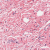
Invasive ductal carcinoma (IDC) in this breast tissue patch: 0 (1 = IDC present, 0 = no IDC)